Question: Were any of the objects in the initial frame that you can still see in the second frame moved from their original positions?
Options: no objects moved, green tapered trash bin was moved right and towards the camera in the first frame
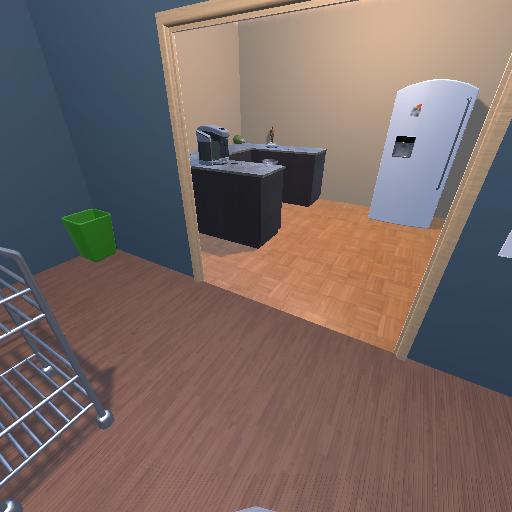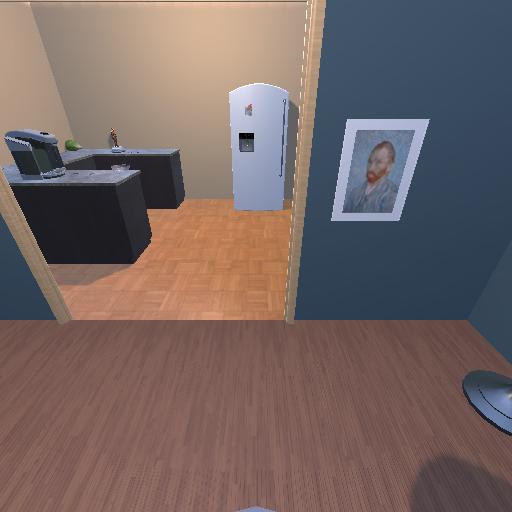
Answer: no objects moved